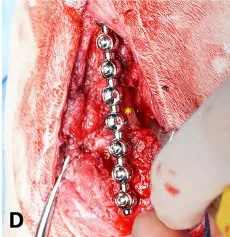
Surgical procedures. (D) Fixation using a locking plate system followed by transplantation of the autologous rib; the asterisk indicates the rib autograft.
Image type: medical_photograph (other_medical_photograph)